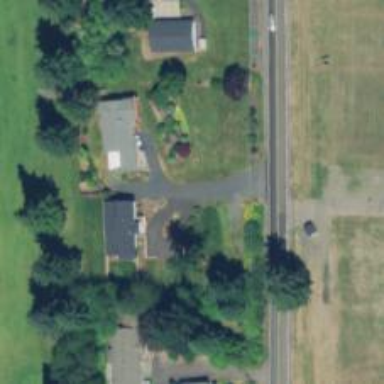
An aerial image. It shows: Driveway.